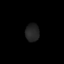
Tissue: lung
Cell type: Epithelial cells
Senescence score: 0.2124
Nuclear area (px): 240
Mean DAPI intensity: 35.871